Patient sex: M
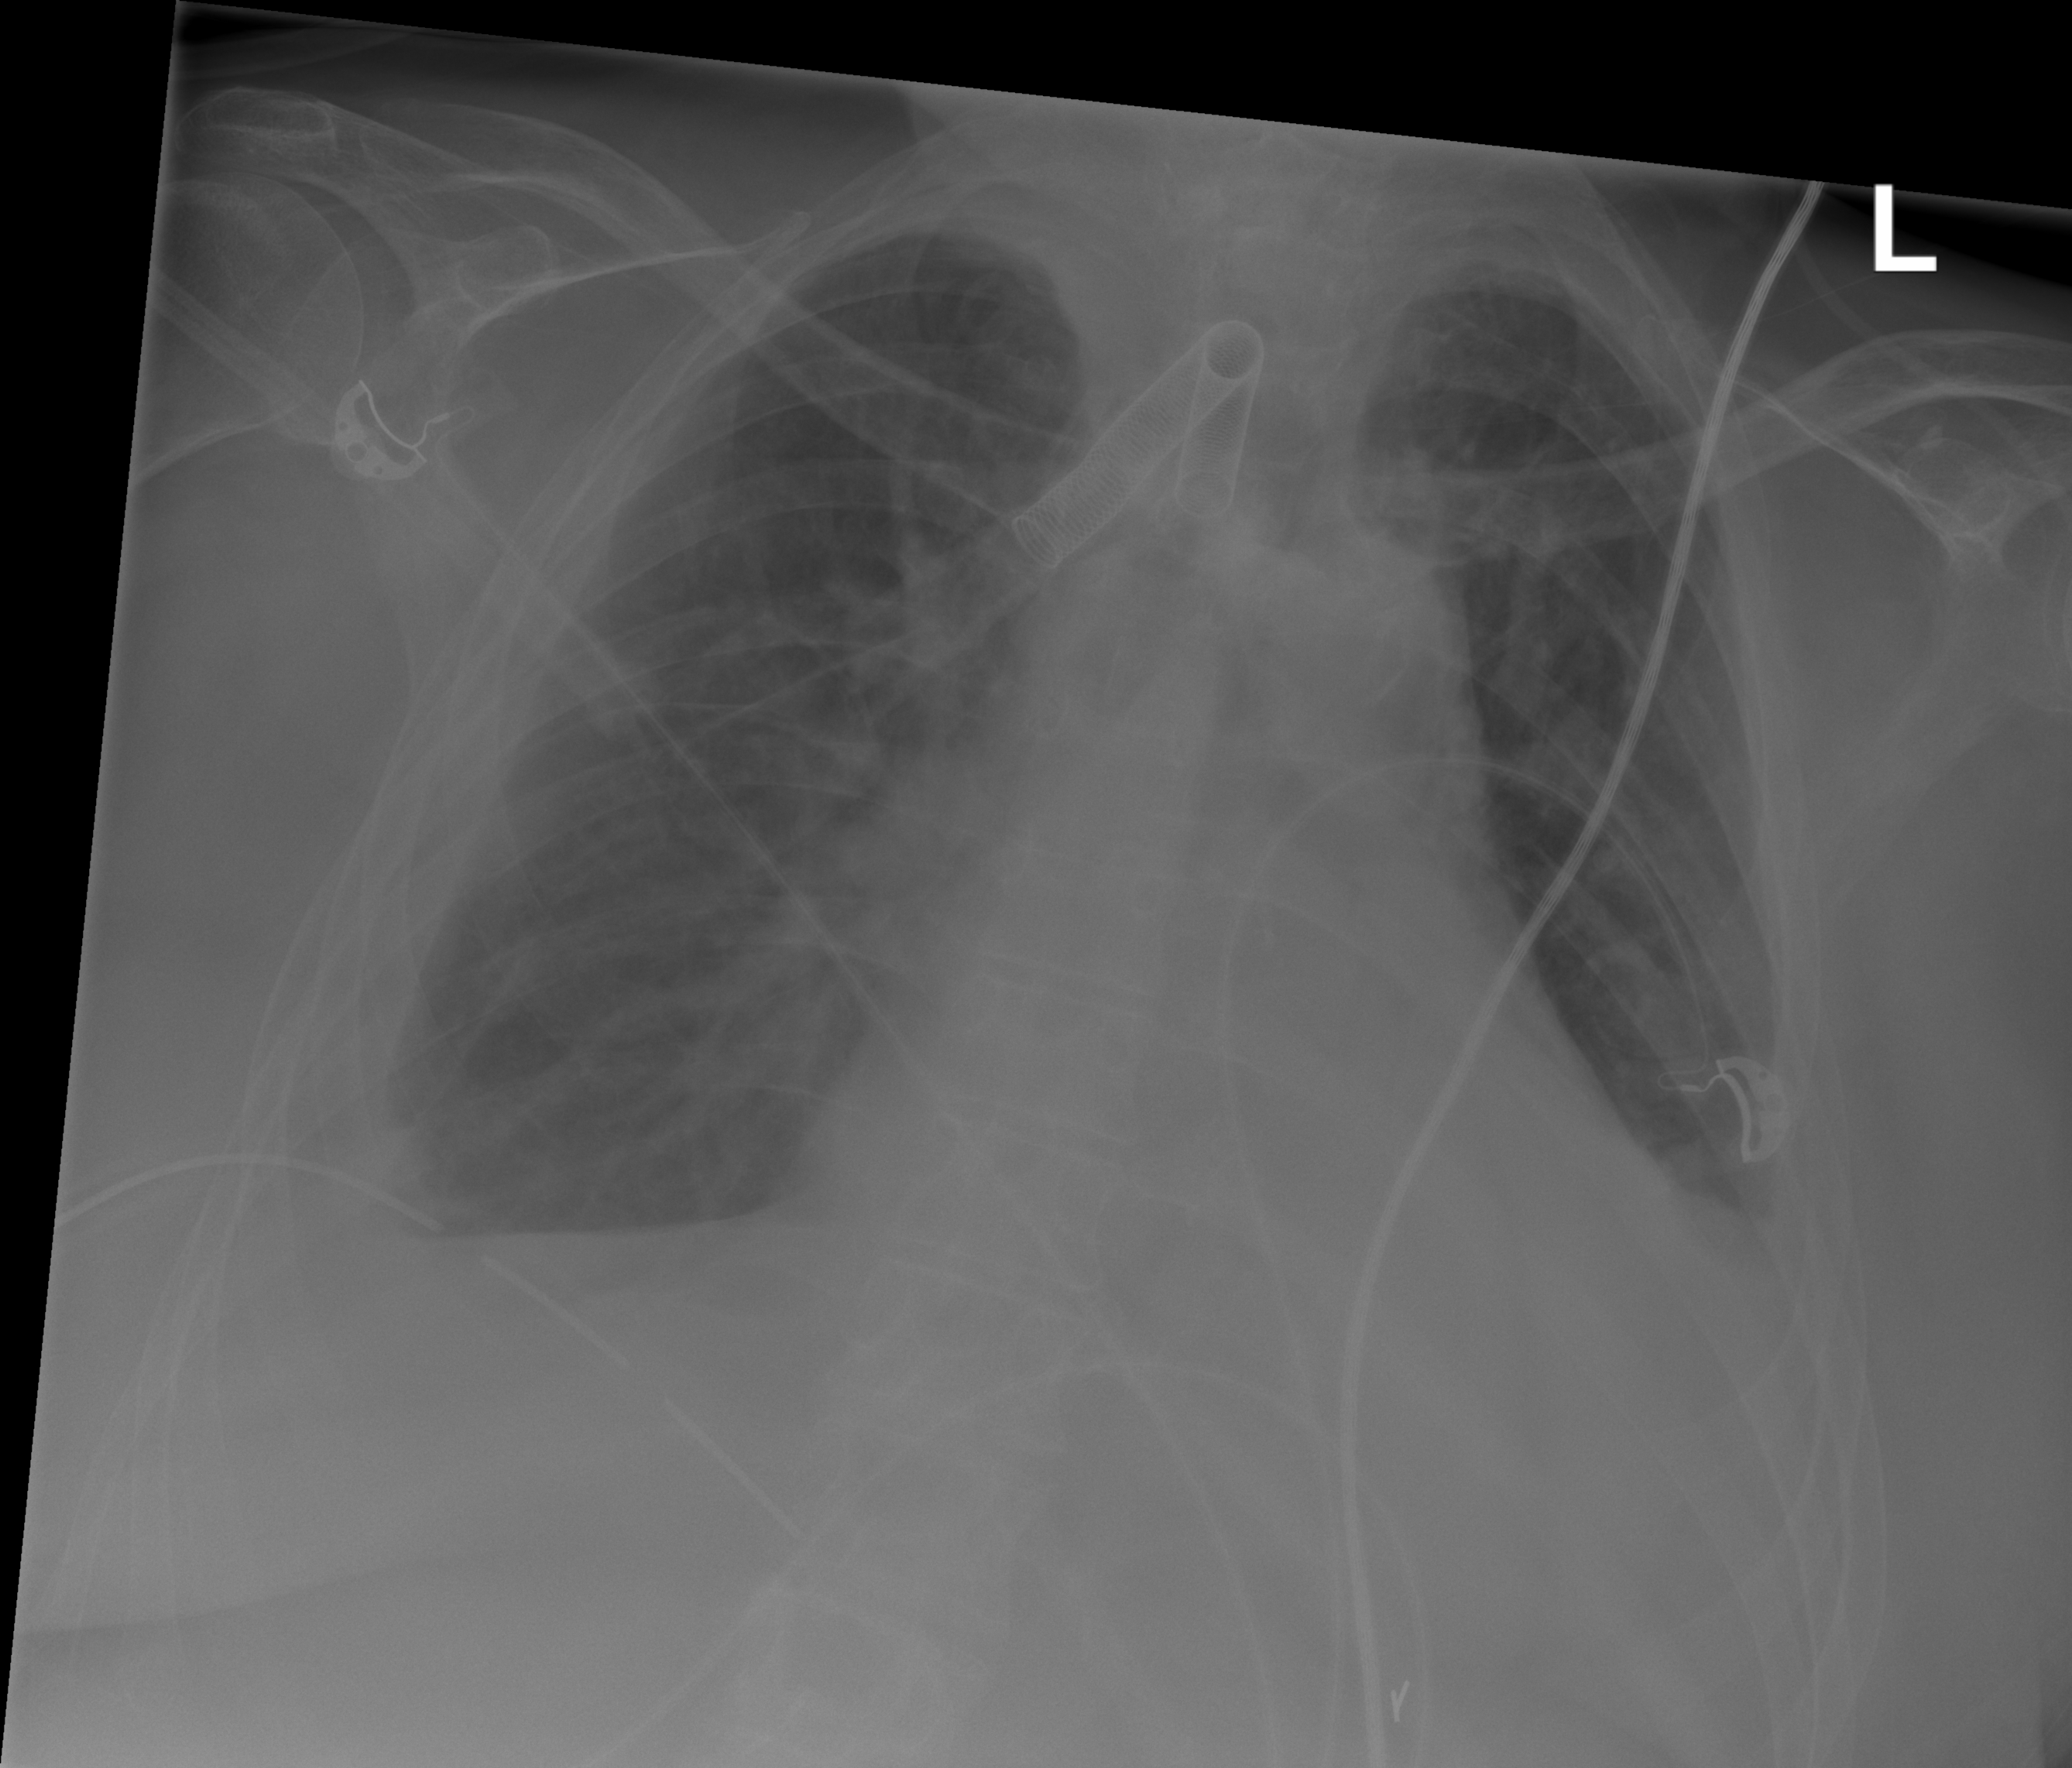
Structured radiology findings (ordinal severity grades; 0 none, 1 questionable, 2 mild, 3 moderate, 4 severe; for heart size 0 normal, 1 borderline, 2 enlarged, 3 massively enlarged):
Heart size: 2
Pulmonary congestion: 2
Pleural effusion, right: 3
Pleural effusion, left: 2
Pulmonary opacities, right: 2
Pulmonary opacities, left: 0
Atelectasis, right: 2
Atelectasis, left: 2